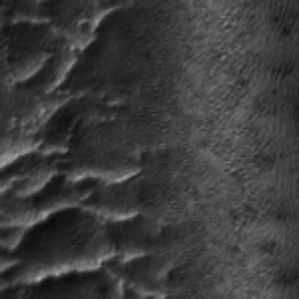
Label: frost